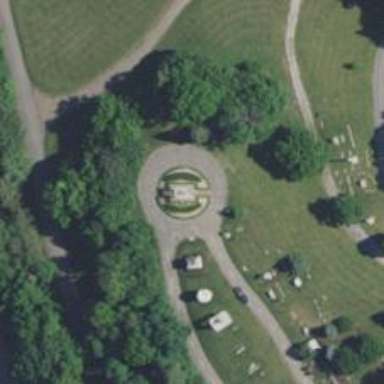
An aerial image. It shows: Memorial site with historic significance.